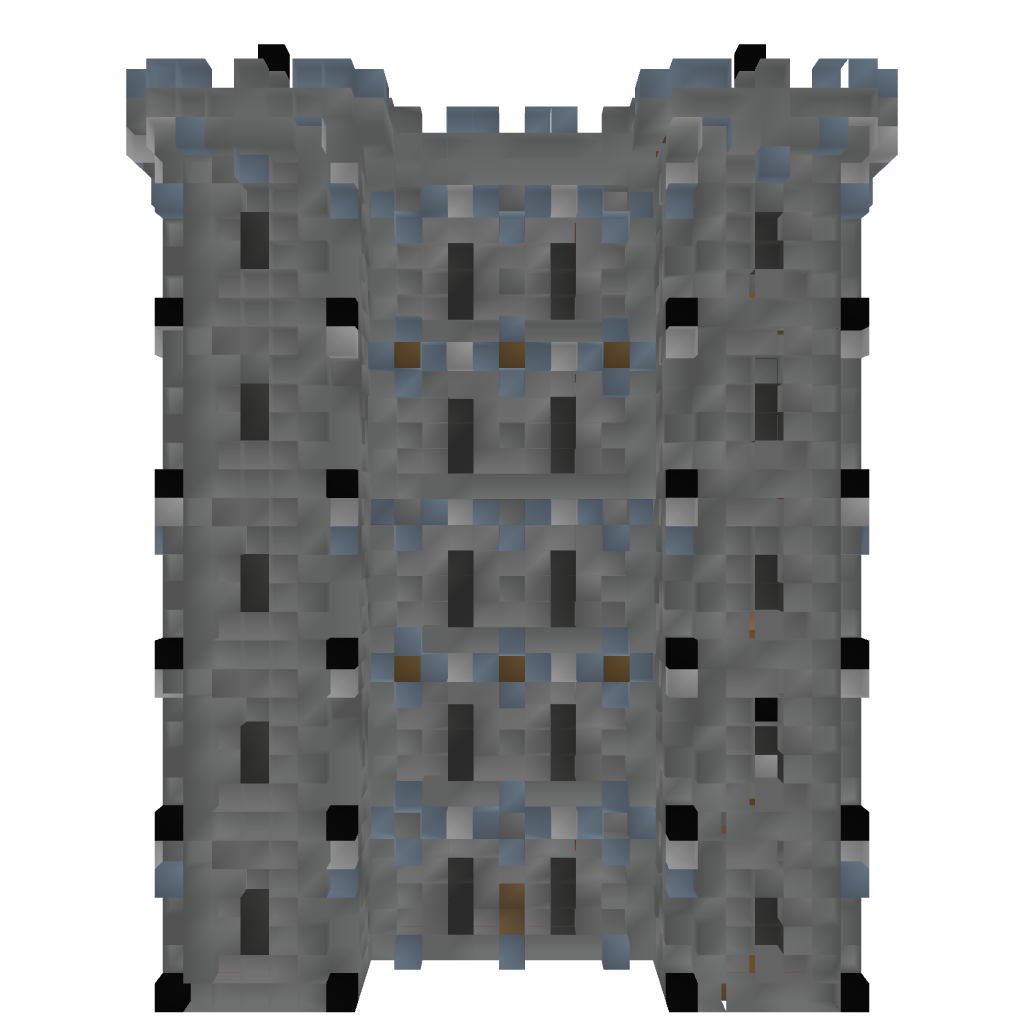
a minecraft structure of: MainBuilding 1